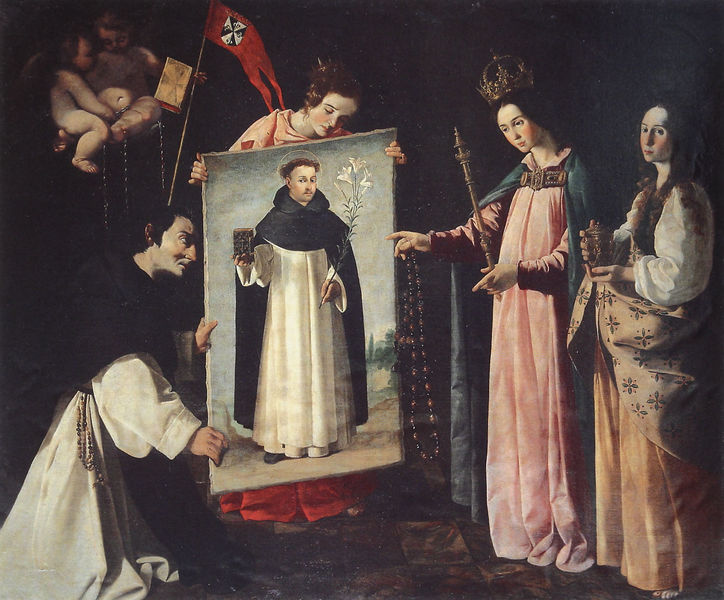
Titel: Der hl. Dominik aus Soria
Künstler: Francisco de Zurbarán
Standort: Sevilla, Parroquia de la Magdalena (EU - E - Andalusien)
Schlagwörter: blau, gemälde, mann, frauen, blume, frau, weiss, rot, bibel, mensch, bild, person, krone, engel, fahne, flagge, könig, lilie, wimpel, mittelalter, mönch, königin, zepter, reichsapfel, cherubim